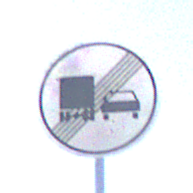
Verkehrszeichen: EndeUeberholverbotKraftfahrzeuge
Umgebung: Outdoor, RoadRail
Tageszeit: Midday
Wetter: Clear
Licht: Natural
Jahreszeit: Summer
Kontrast: HighContrast